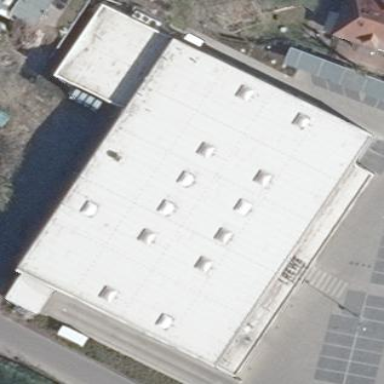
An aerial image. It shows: Commercial building housing supermarket.